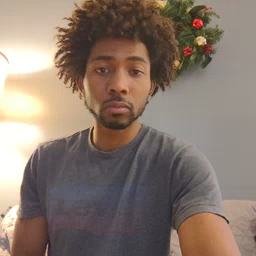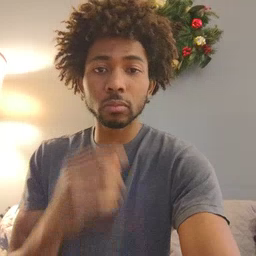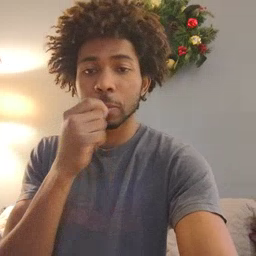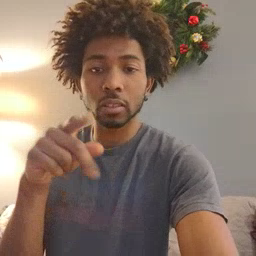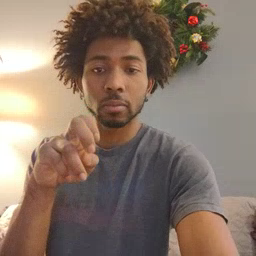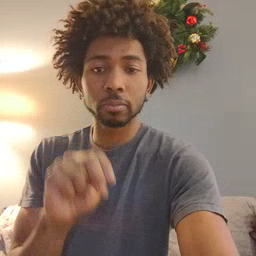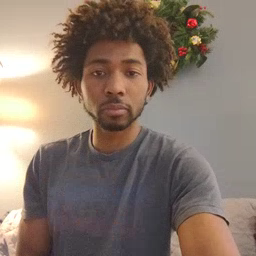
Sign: pen